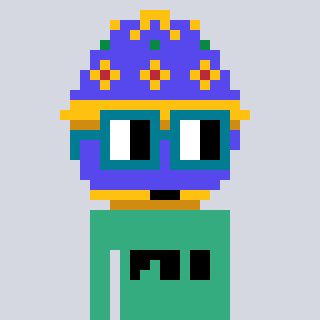
a pixel art character with square dark green glasses, a faberge-shaped head and a teal-colored body on a cool background